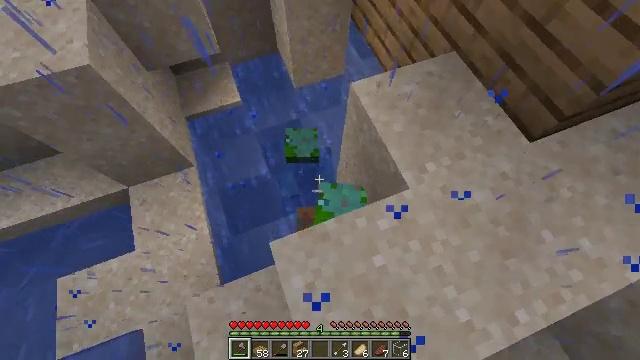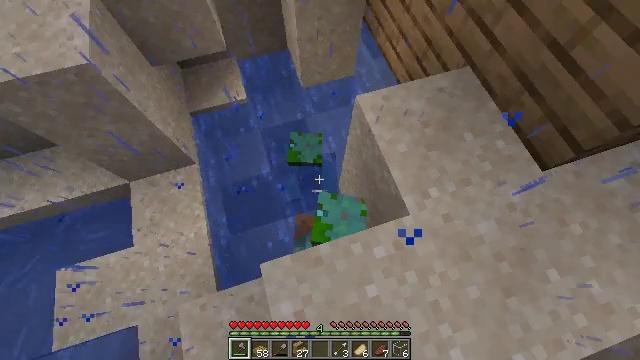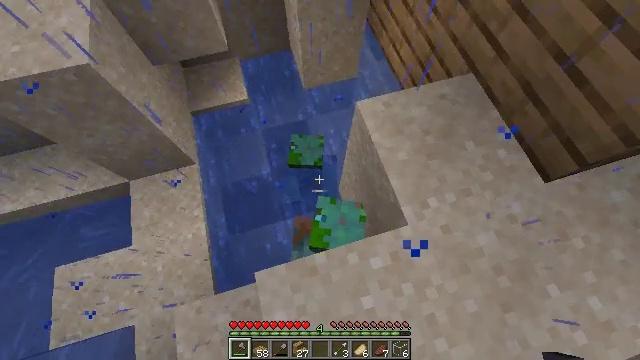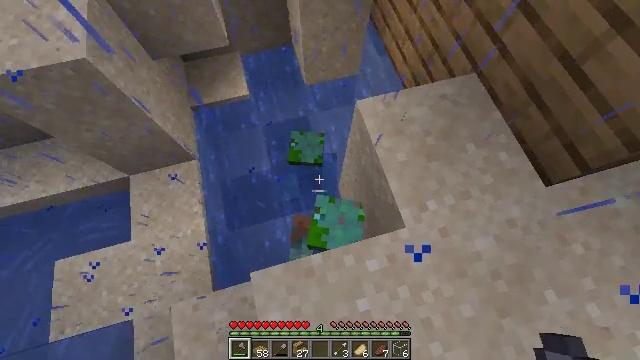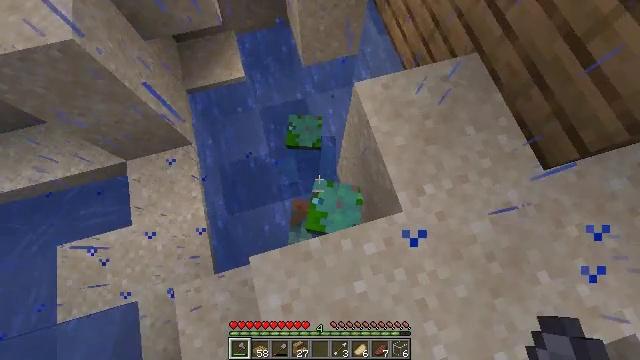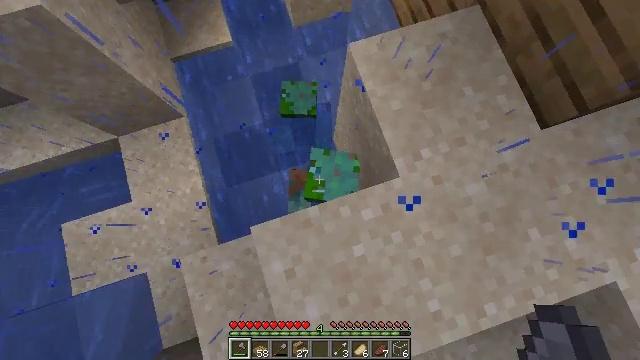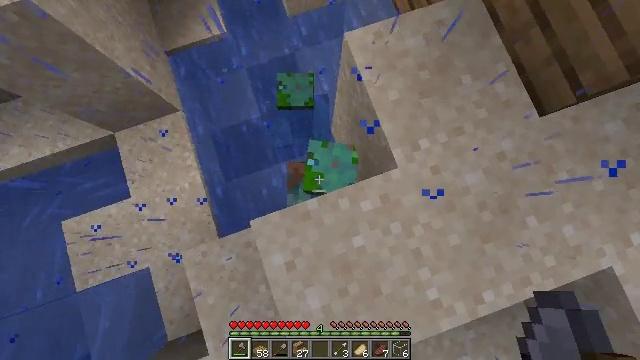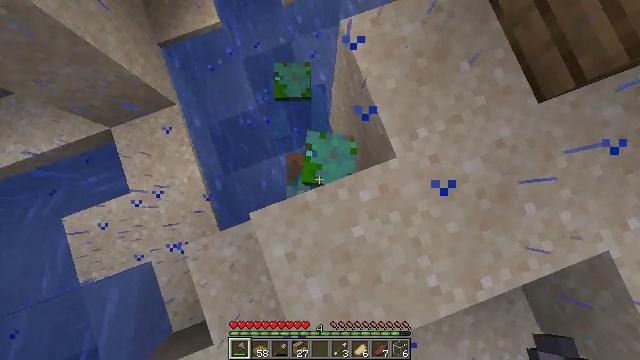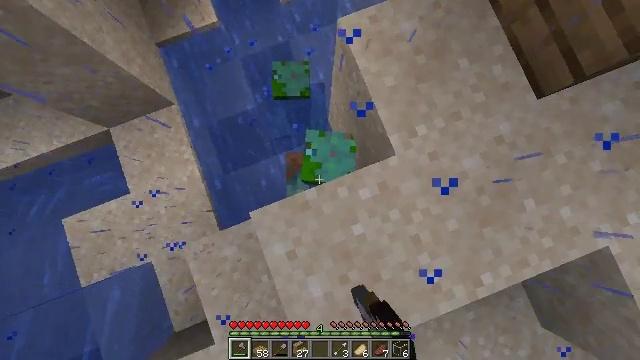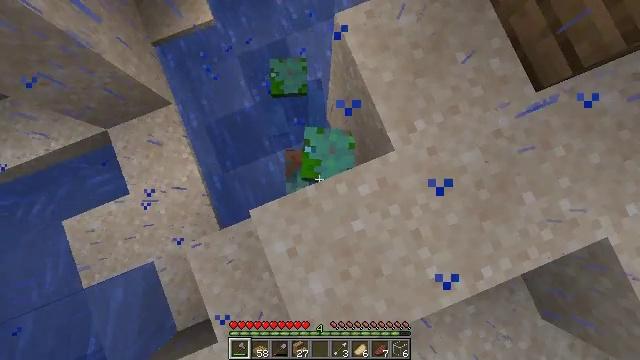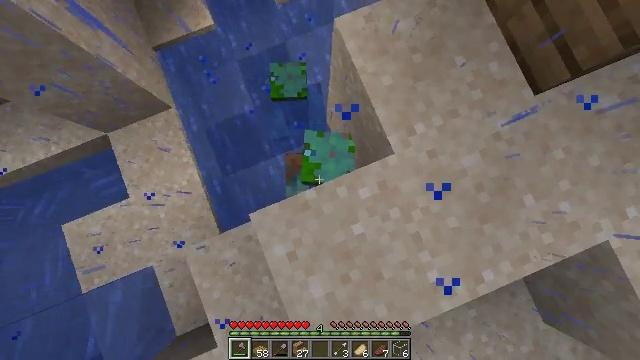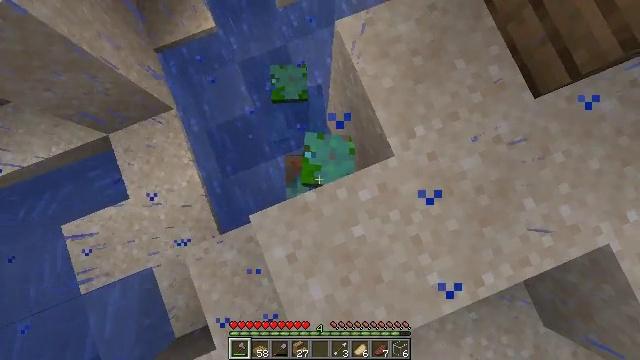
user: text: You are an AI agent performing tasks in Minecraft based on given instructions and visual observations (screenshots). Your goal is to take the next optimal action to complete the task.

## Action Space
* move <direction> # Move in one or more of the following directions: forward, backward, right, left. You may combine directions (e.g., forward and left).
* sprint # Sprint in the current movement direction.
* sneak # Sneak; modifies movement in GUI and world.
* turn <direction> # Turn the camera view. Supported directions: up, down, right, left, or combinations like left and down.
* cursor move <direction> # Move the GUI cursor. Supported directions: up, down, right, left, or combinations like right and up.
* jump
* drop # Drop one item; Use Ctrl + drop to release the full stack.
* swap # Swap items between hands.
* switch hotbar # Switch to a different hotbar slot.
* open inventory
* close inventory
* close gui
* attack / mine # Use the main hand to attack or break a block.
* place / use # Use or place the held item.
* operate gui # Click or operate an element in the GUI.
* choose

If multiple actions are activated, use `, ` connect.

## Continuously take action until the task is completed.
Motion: motion action
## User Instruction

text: Combat the drowned.
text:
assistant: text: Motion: turn left and down
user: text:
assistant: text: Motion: turn left
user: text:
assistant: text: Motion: turn down
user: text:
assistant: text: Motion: turn down
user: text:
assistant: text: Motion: turn right and down
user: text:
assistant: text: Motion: turn right and down
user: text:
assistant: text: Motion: turn right and down, attack / mine
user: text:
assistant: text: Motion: attack / mine
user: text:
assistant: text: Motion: turn right, attack / mine
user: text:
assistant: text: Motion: no_op
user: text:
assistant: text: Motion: no_op
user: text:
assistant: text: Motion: no_op